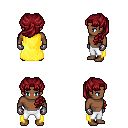
a pixel art fantasy rpg character, male body template, human, dark skin, yellow cape, white pants, brunette princess hairstyle, metal gloves, four views (front, back, left, right), 2x2 character sprite sheet, small pixel art, hard edges, no anti-aliasing